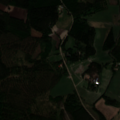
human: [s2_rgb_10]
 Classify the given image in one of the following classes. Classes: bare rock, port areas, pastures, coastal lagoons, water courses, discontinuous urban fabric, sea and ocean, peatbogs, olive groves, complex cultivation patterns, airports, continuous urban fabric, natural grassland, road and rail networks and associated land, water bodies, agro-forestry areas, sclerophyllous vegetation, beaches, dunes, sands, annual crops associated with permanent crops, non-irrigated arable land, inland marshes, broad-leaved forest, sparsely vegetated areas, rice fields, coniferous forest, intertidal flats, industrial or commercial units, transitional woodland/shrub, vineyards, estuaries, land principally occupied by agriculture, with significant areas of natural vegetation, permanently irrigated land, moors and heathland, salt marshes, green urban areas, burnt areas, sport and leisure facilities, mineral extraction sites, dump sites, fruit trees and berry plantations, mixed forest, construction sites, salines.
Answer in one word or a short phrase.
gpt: non-irrigated arable land, land principally occupied by agriculture, with significant areas of natural vegetation, coniferous forest, mixed forest